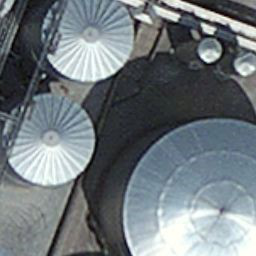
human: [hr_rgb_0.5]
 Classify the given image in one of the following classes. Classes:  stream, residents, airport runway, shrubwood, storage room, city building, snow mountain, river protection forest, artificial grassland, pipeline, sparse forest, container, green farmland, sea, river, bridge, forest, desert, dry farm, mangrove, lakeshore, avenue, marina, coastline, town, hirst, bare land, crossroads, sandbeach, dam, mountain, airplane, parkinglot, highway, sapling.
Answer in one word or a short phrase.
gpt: storage room